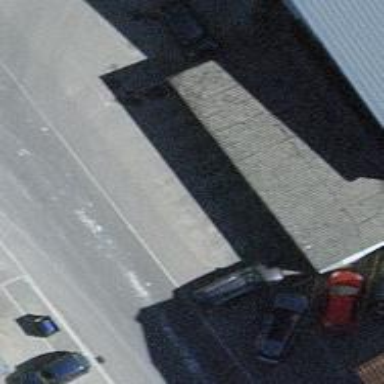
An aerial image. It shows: Group of garages.